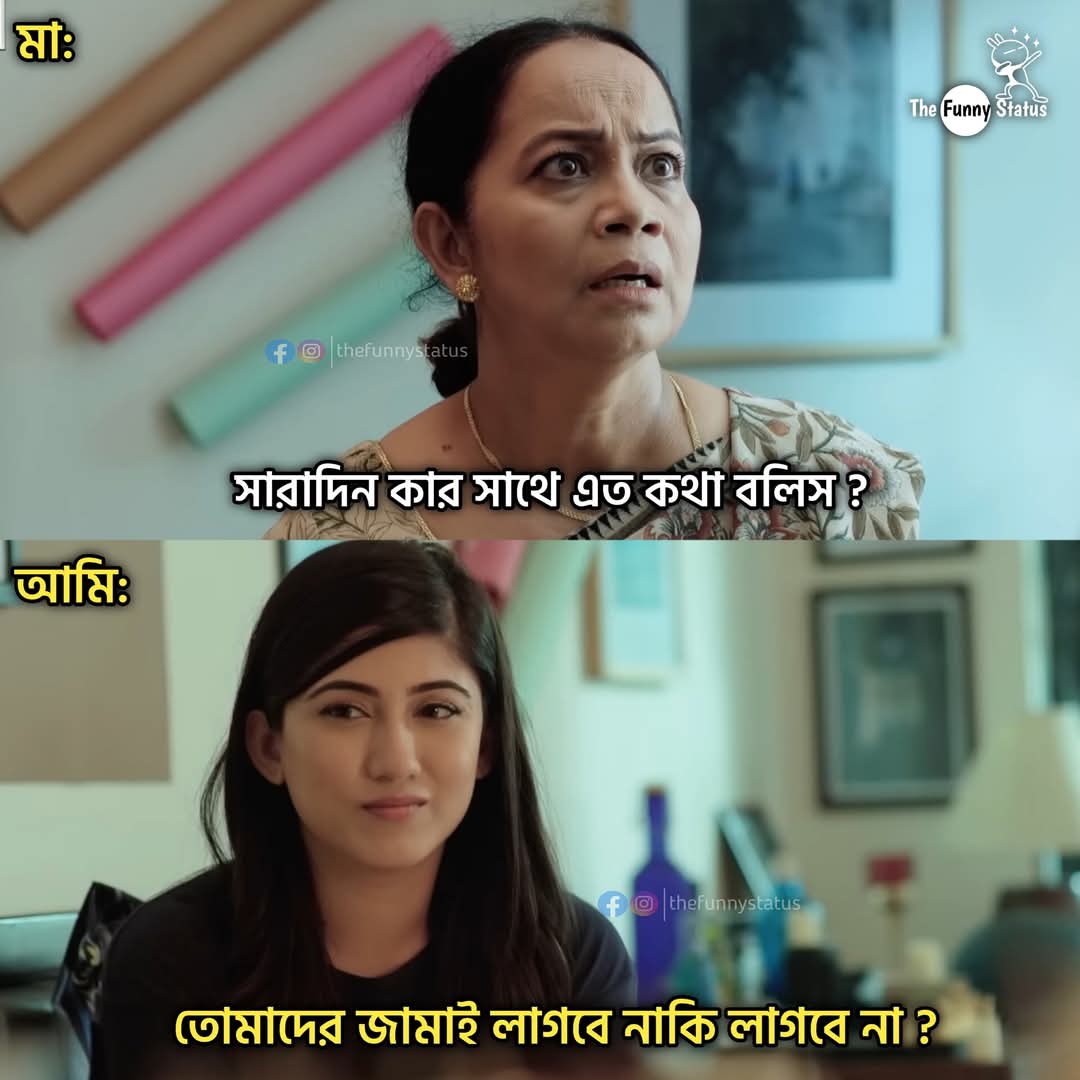
Text: মা:
সারাদিন কার সাথে এত কথা বলিস?
আমি:
তোমাদের জামাই লাগবে নাকি লাগবে না?
Label: Non Hate